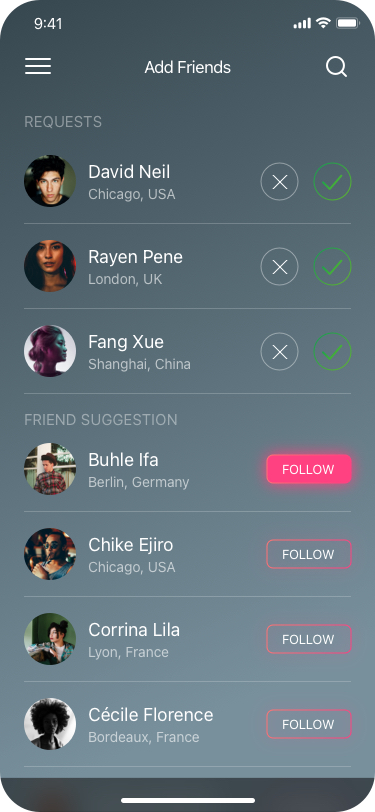
Text in this UI design:
FRIEND SUGGESTION
REQUESTS
Add Friends